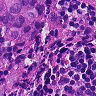
Metastatic tissue present: yes